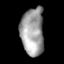
Tissue: lung
Cell type: T cells
Senescence score: 0.2431
Nuclear area (px): 1078
Mean DAPI intensity: 158.367